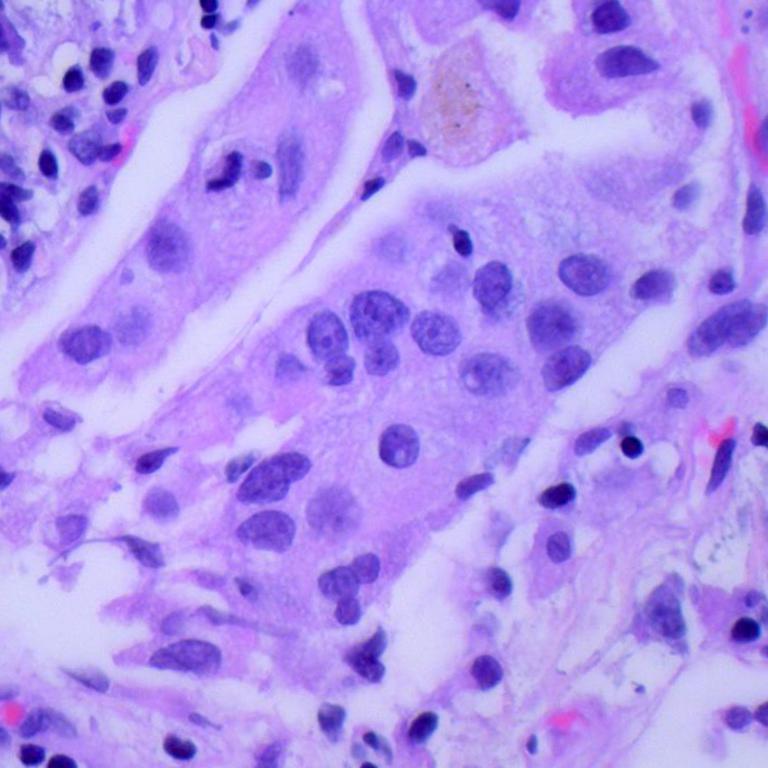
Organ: lung
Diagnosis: adenocarcinomas